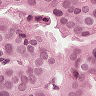
Metastatic tissue present: yes